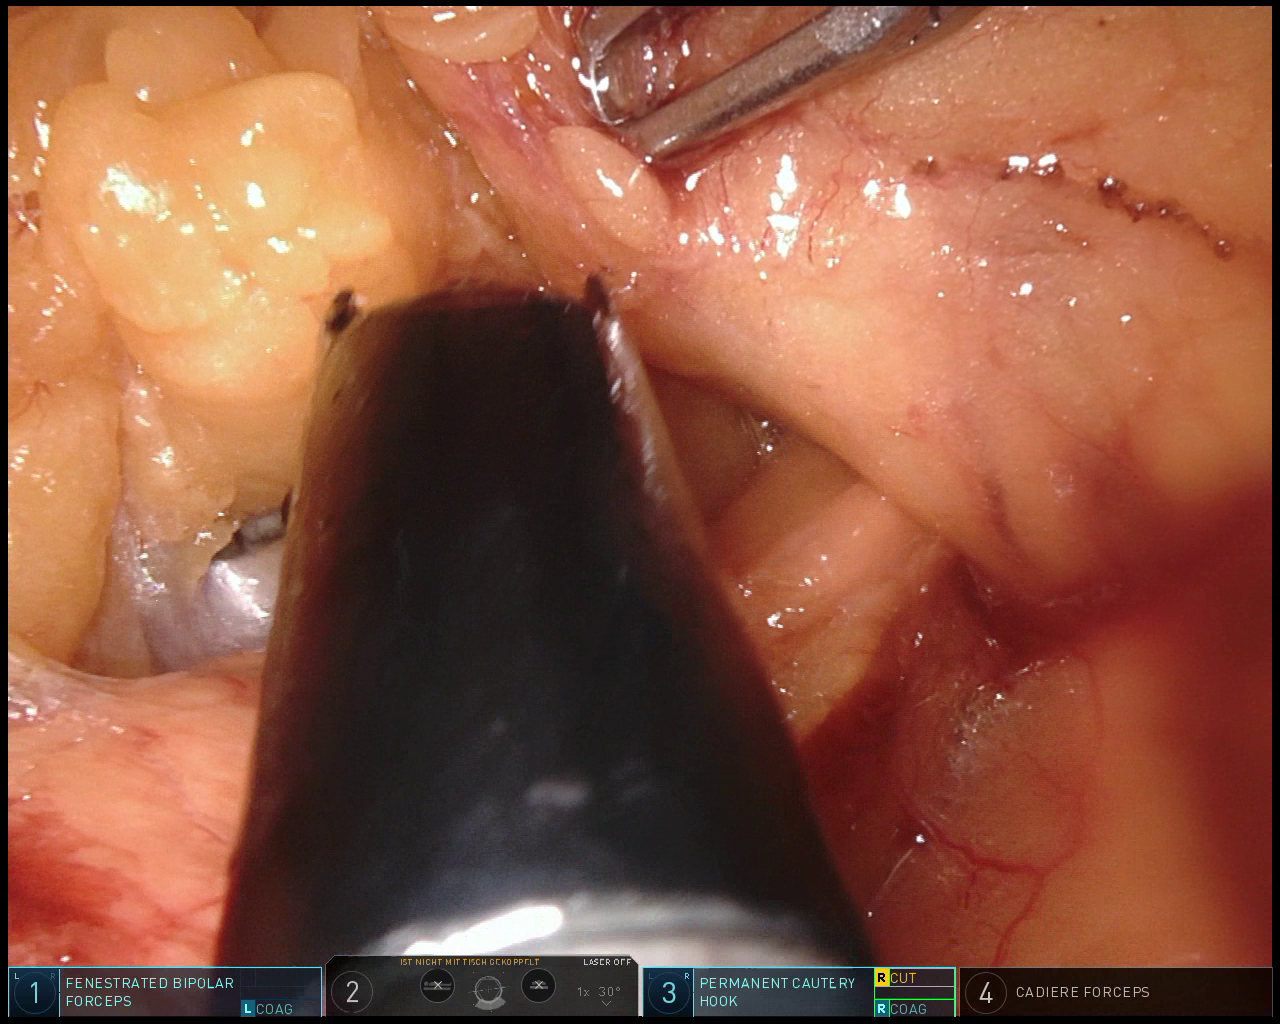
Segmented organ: pancreas
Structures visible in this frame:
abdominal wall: no
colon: no
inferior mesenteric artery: no
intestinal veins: no
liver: no
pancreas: yes
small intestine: no
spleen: no
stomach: yes
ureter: no
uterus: no
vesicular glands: no